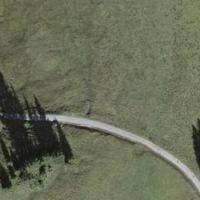
EUNIS habitat code: 26
Species observed at this site:
Succisa pratensis
Selaginella selaginoides